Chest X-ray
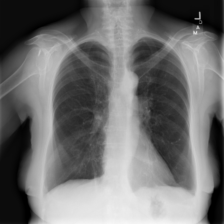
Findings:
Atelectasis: positive
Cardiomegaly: negative
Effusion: negative
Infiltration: negative
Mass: negative
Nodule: negative
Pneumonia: negative
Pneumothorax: negative
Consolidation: negative
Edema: negative
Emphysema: negative
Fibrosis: negative
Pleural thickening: negative
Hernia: negative